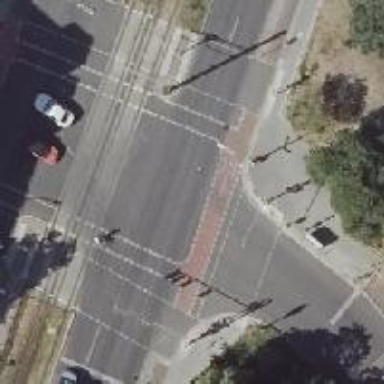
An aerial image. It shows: Asphalt footway with crossing controlled by traffic signals.